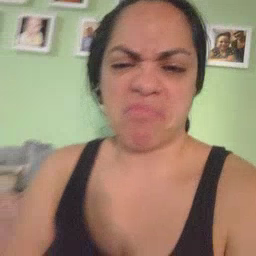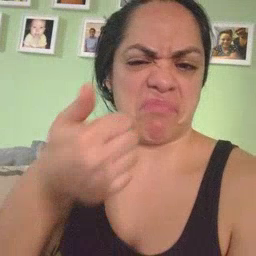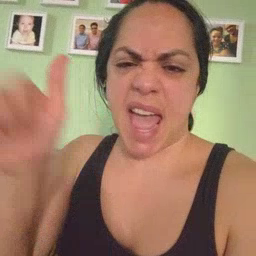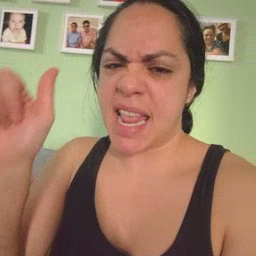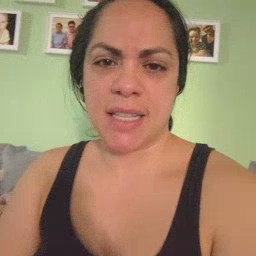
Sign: any